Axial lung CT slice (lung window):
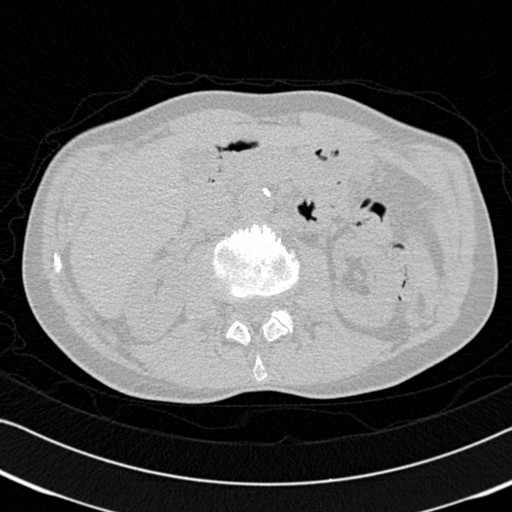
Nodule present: no